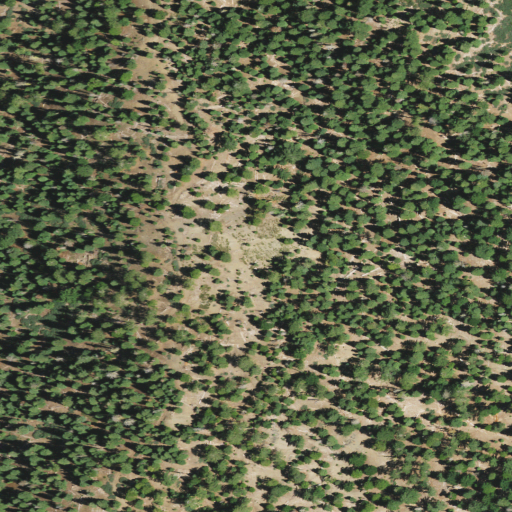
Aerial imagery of ridge(s) in California named Thomes Pocket Ridge containing grassland, shrub, and evergreen forest